Question: I was implemented a simple request-reply architecture with a router using ZeroMQ. This works correctly for . Unfortunately, when I test it on , sender (REQ) can send to the router then router received its message and send to receiver (REP) but the receiver does not receive the message!
I encounter to this problem when I upgraded PyZMQ from version 2.1.11 to 14.0.0.
Here is my code:
'''
import zmq
import time
if __name__=='__main__':
context = zmq.Context()
socket = context.socket(zmq.REQ)
socket.setsockopt(zmq.IDENTITY, "S")
socket.connect("tcp://127.0.0.1:6660")
i = 0
while True:
i += 1
socket.send("R", zmq.SNDMORE)
socket.send("", zmq.SNDMORE)
socket.send("Message: %d" % i)
print("Message : %d sent" % i)
fromAddr = socket.recv()
empty = socket.recv()
resp = socket.recv()
print("%s received!" % str(resp))
time.sleep(1)
'''
'''
import zmq
import time
if __name__=='__main__':
context = zmq.Context()
frontend = context.socket(zmq.ROUTER)
frontend.bind("tcp://*:6660")
poll = zmq.Poller()
poll.register(frontend, zmq.POLLIN)
while True:
sockets = dict(poll.poll(100))
if frontend in sockets:
if sockets[frontend] == zmq.POLLIN:
fromAddr = frontend.recv()
empty = frontend.recv()
toAddr = frontend.recv()
empty = frontend.recv()
msg = frontend.recv()
print("Message received from %s must be send to %s [%s]" % (str$
frontend.send(toAddr, zmq.SNDMORE)
frontend.send("", zmq.SNDMORE)
frontend.send(fromAddr, zmq.SNDMORE)
frontend.send("", zmq.SNDMORE)
frontend.send(msg)
print("Message has been send to %s!" % str(toAddr))
'''
'''
import zmq
import time
if __name__=='__main__':
context = zmq.Context()
socket = context.socket(zmq.REP)
socket.setsockopt(zmq.IDENTITY, "R")
socket.connect("tcp://127.0.0.1:6660")
while True:
print("Wating for request...")
toAddr = socket.recv()
empty = socket.recv()
req = socket.recv()
print("%s received!" % str(req))
socket.send(toAddr, zmq.SNDMORE)
socket.send(empty, zmq.SNDMORE)
socket.send("Reply to %s" % str(req))
'''
When I use this architecture:

The 'DEALER' does not route to multiple receivers. 'DEALER' only use round-robin method for sending messages to receivers. If 'ROUTER' could be used instead of 'DEALER', then messages could be routed to specific receivers and will do round-robin between those.
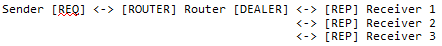
Answer: According to what <URL> said, ROUTER to REP is invalid combination but the ROUTER to ROUTER socket is valid one. Simply, I changed the REP socket to ROUTER! Revised code is here:
'''
import zmq
if __name__=='__main__':
context = zmq.Context()
socket = context.socket(zmq.ROUTER) # Changed
socket.setsockopt(zmq.IDENTITY, "R1")
socket.connect("tcp://127.0.0.1:6660")
while True:
print("Wating for request...")
me = socket.recv() # New
empty = socket.recv() # New
toAddr = socket.recv()
empty = socket.recv()
req = socket.recv()
print("%s received!" % str(req))
socket.send(me, zmq.SNDMORE) # New
socket.send(empty, zmq.SNDMORE) # New
socket.send(toAddr, zmq.SNDMORE)
socket.send(empty, zmq.SNDMORE)
socket.send("Reply to %s" % str(req))
'''